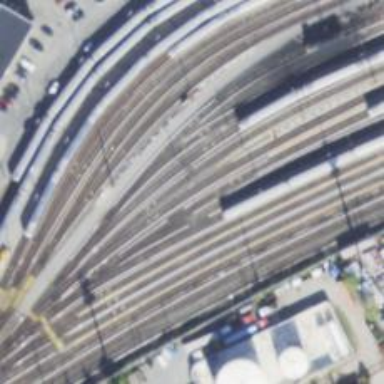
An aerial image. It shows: Electrified rail yard in service.